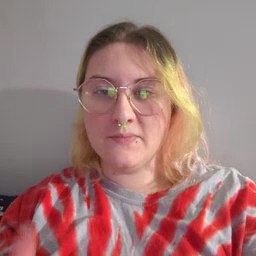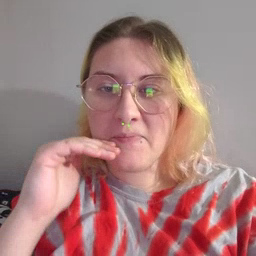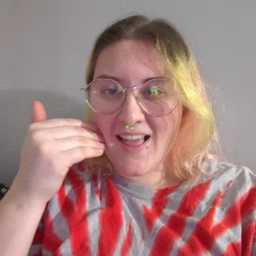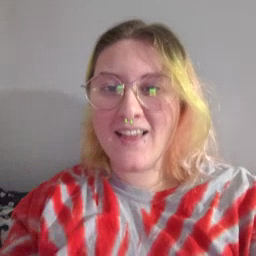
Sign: smile